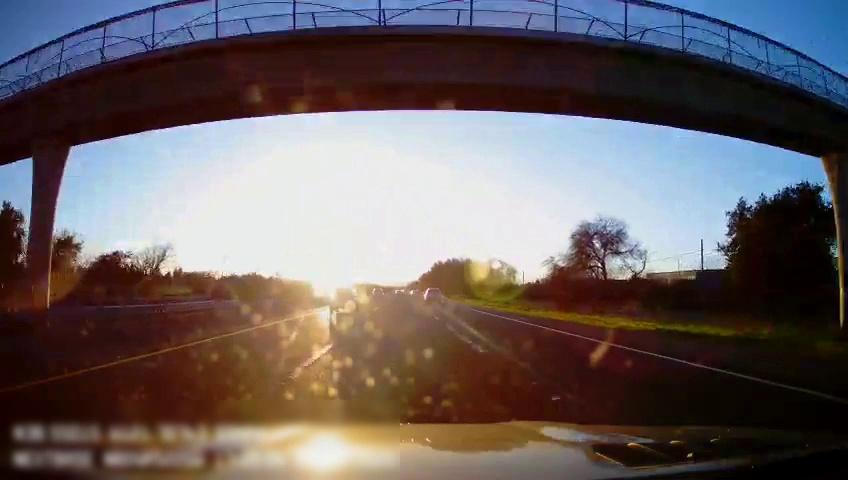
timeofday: Day
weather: Sunny
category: Drivable Space
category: Vehicles | SUV
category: Vehicles | SUV
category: Vehicles | SUV
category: Lanes | Alternate Lane
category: Lanes | Current Lane
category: Lanes | Current Lane
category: Lanes | Alternate Lane